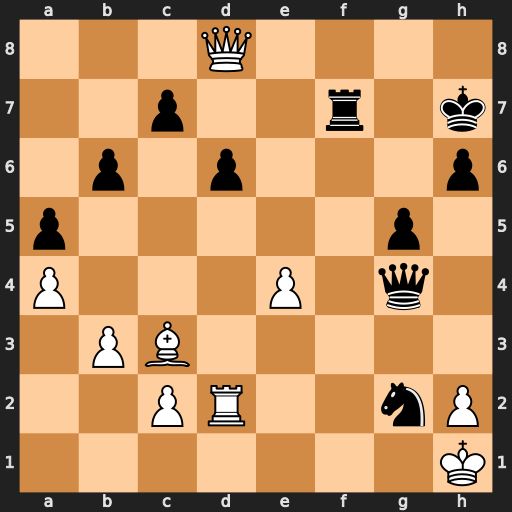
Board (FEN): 3Q4/2p2r1k/1p1p3p/p5p1/P3P1q1/1PB5/2PR2nP/7K
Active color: w
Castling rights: -
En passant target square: -
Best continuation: Qh8+ Kg6 Qg8+